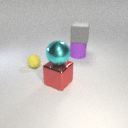
large purple rubber cylinder below large gray rubber cube